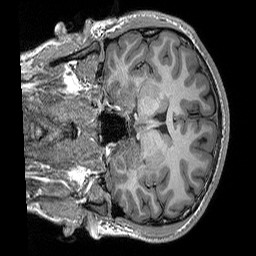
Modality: T1w
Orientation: coronal
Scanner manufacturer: siemens
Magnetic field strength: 3 T
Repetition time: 2.3 s
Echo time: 0.00298 s